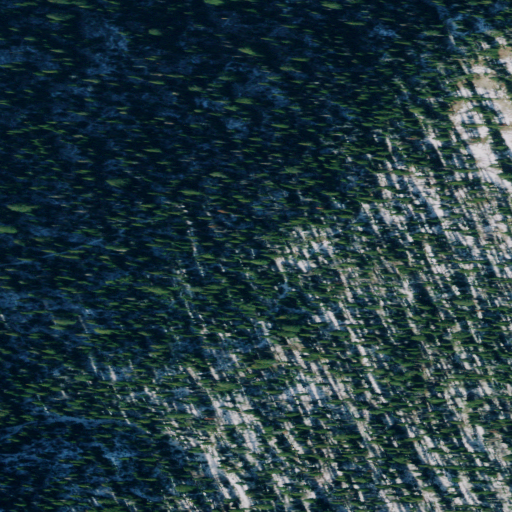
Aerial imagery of gap in Montana named Therriault Pass containing only evergreen forest